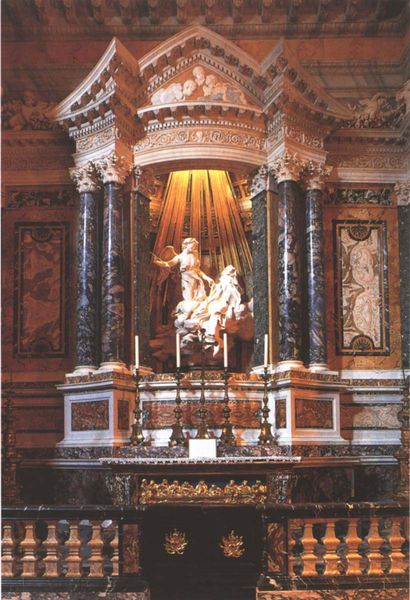
Titel: Altar in der Capella Cornaro
Künstler: Giovanni Lorenzo Bernini
Standort: Rom, S. Maria della Vittoria (EU - I - Latium)
Schlagwörter: braun, licht, marmor, schmuck, schwarz, säule, säulen, weiss, rot, architektur, barock, sockel, innenraum, kirche, sonne, gold, decke, borte, kamin, pferd, reiter, engel, putte, skulptur, statue, lächeln, giebel, verzierung, kerzen, leuchter, stuck, foto, nische, knabe, balustrade, strahlen, strahl, kranz, altar, intarsien, kerzenständer, lichtstrahlen, gesims, pfer, heilige, konvex, golden, victoria, verzückung, verkündigung, gebälk, geibel, bernini, seitenaltar, theresa, marmorsäulen, seitennische, goldstrahlen, verheissung, barockaltar, ggiebel, chawrz